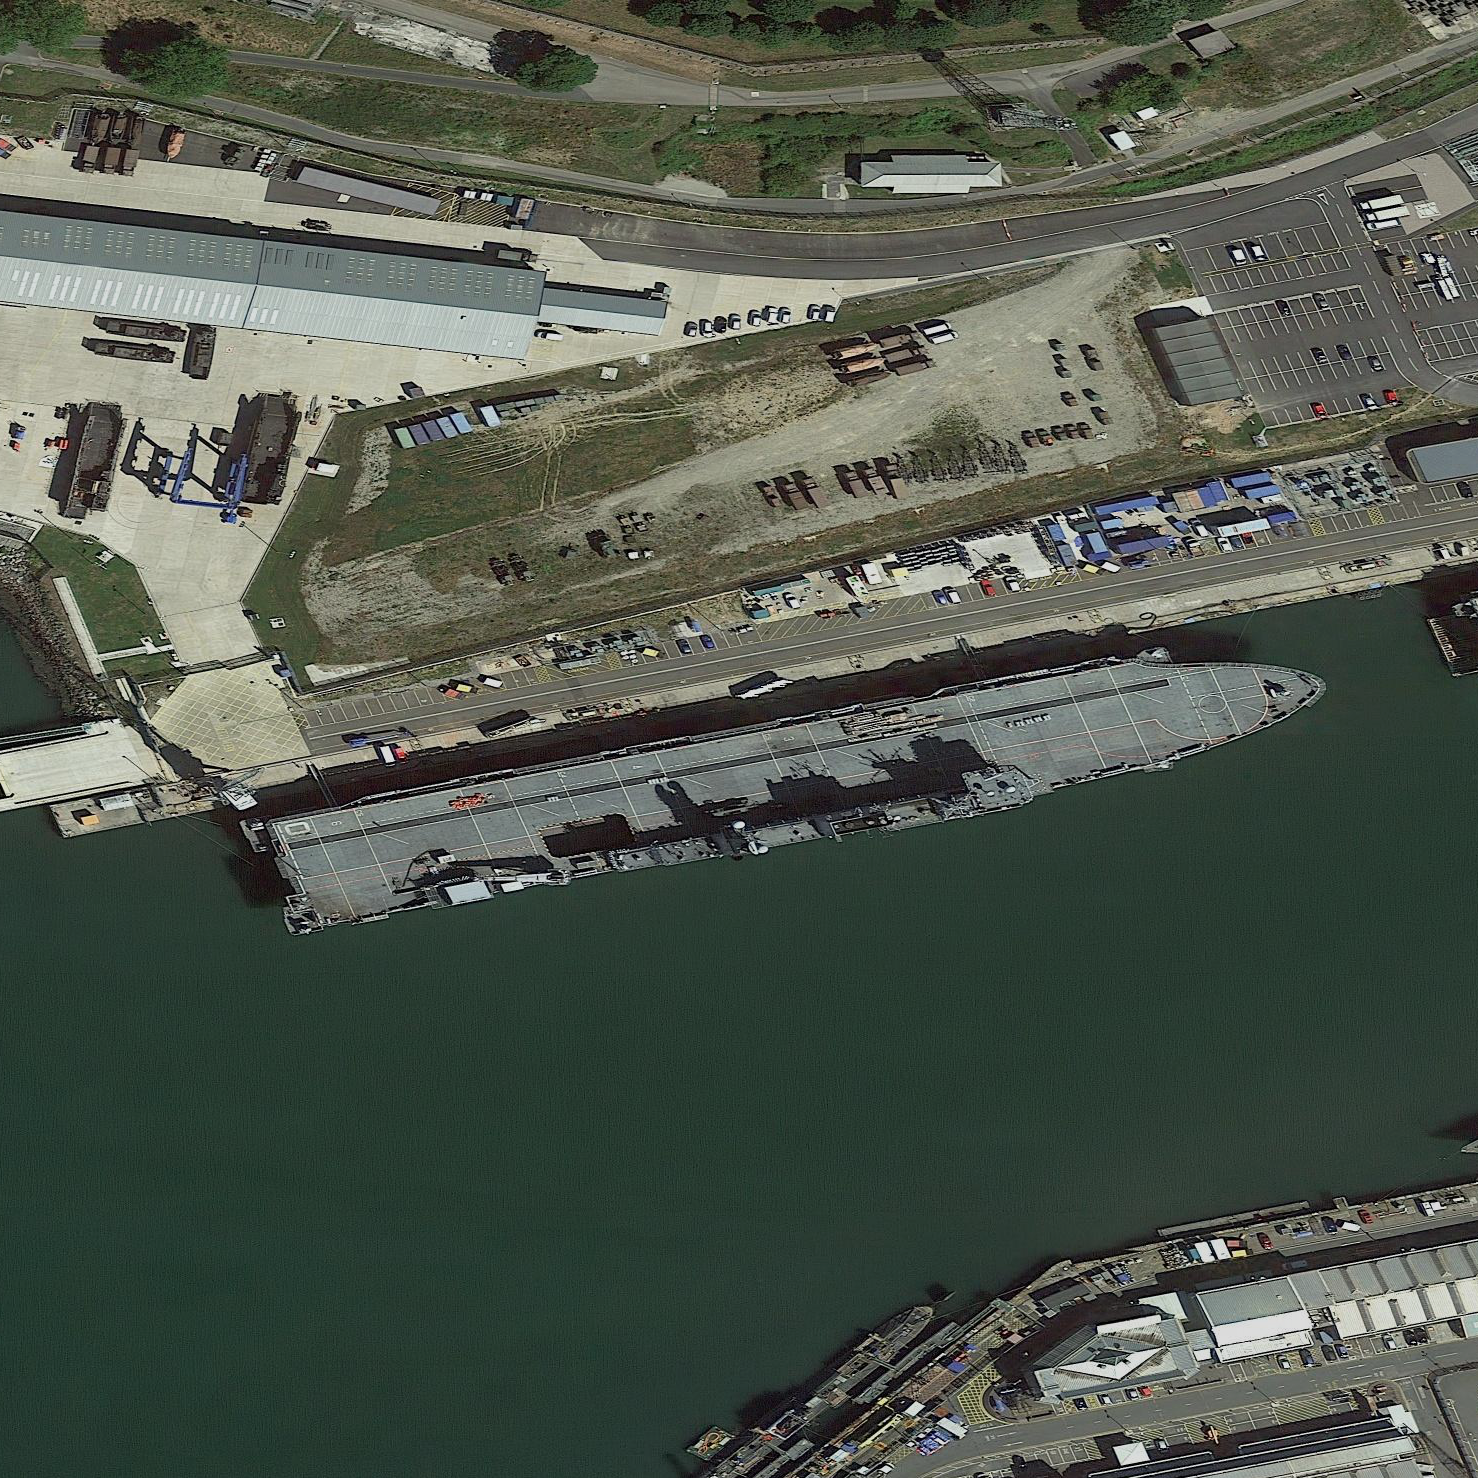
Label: assault